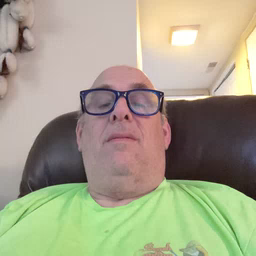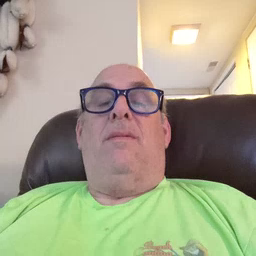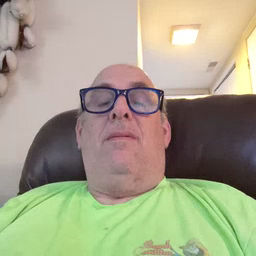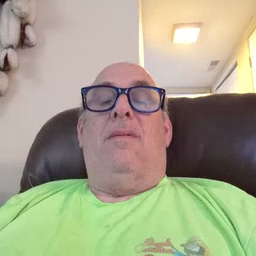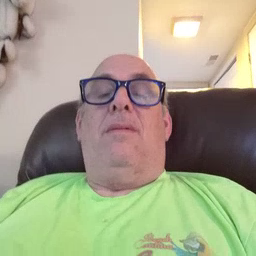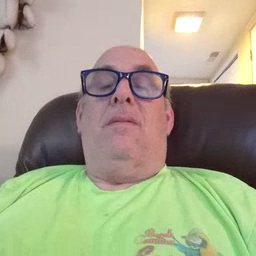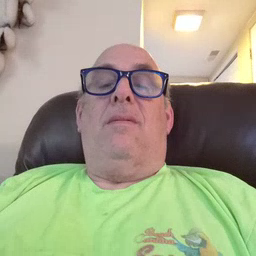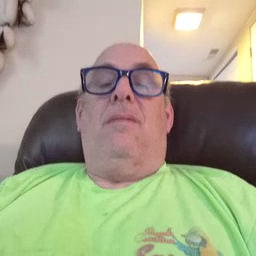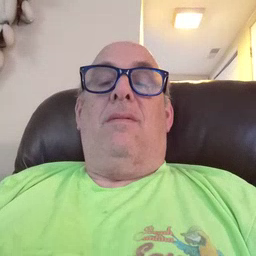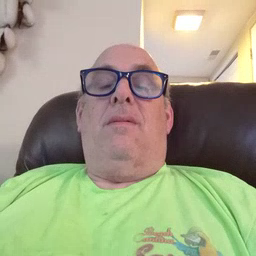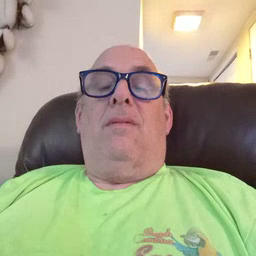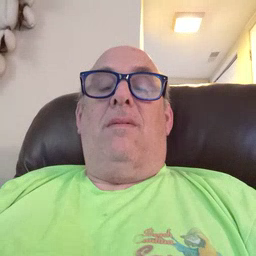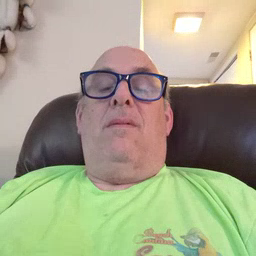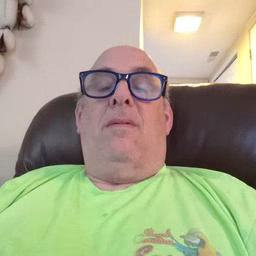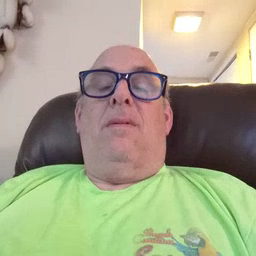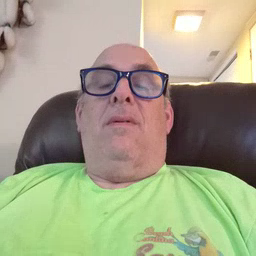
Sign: glasswindow